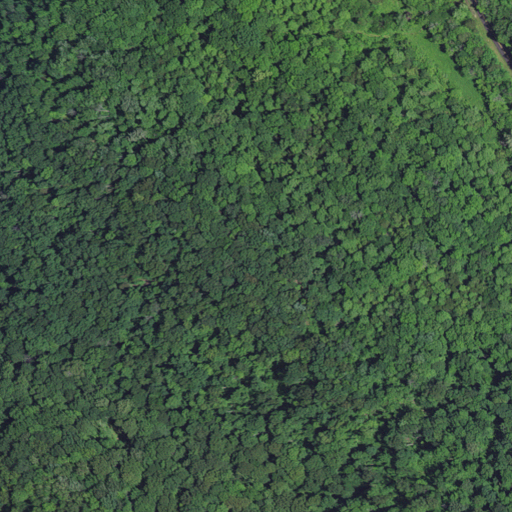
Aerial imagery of mountain in Kentucky named Winfreys Rocks containing deciduous forest, mixed forest, open development, low intensity development, and pasture